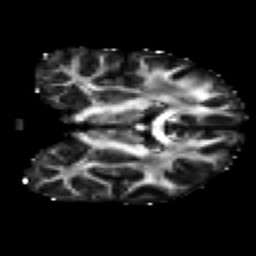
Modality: FA
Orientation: coronal
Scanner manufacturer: ge
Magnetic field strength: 3 T
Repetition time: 7.98 s
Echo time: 0.0701 s